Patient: sex M, age 42
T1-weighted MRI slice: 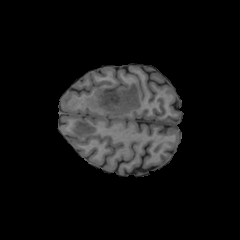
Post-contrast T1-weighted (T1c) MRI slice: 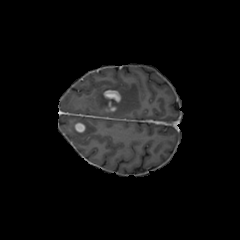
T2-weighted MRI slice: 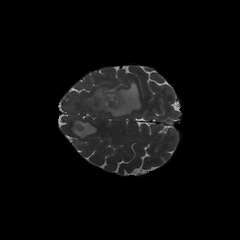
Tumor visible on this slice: yes
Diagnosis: Glioblastoma, IDH-wildtype
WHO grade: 4